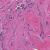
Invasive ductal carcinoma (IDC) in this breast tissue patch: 0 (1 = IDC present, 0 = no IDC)